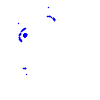
Particle: kaon